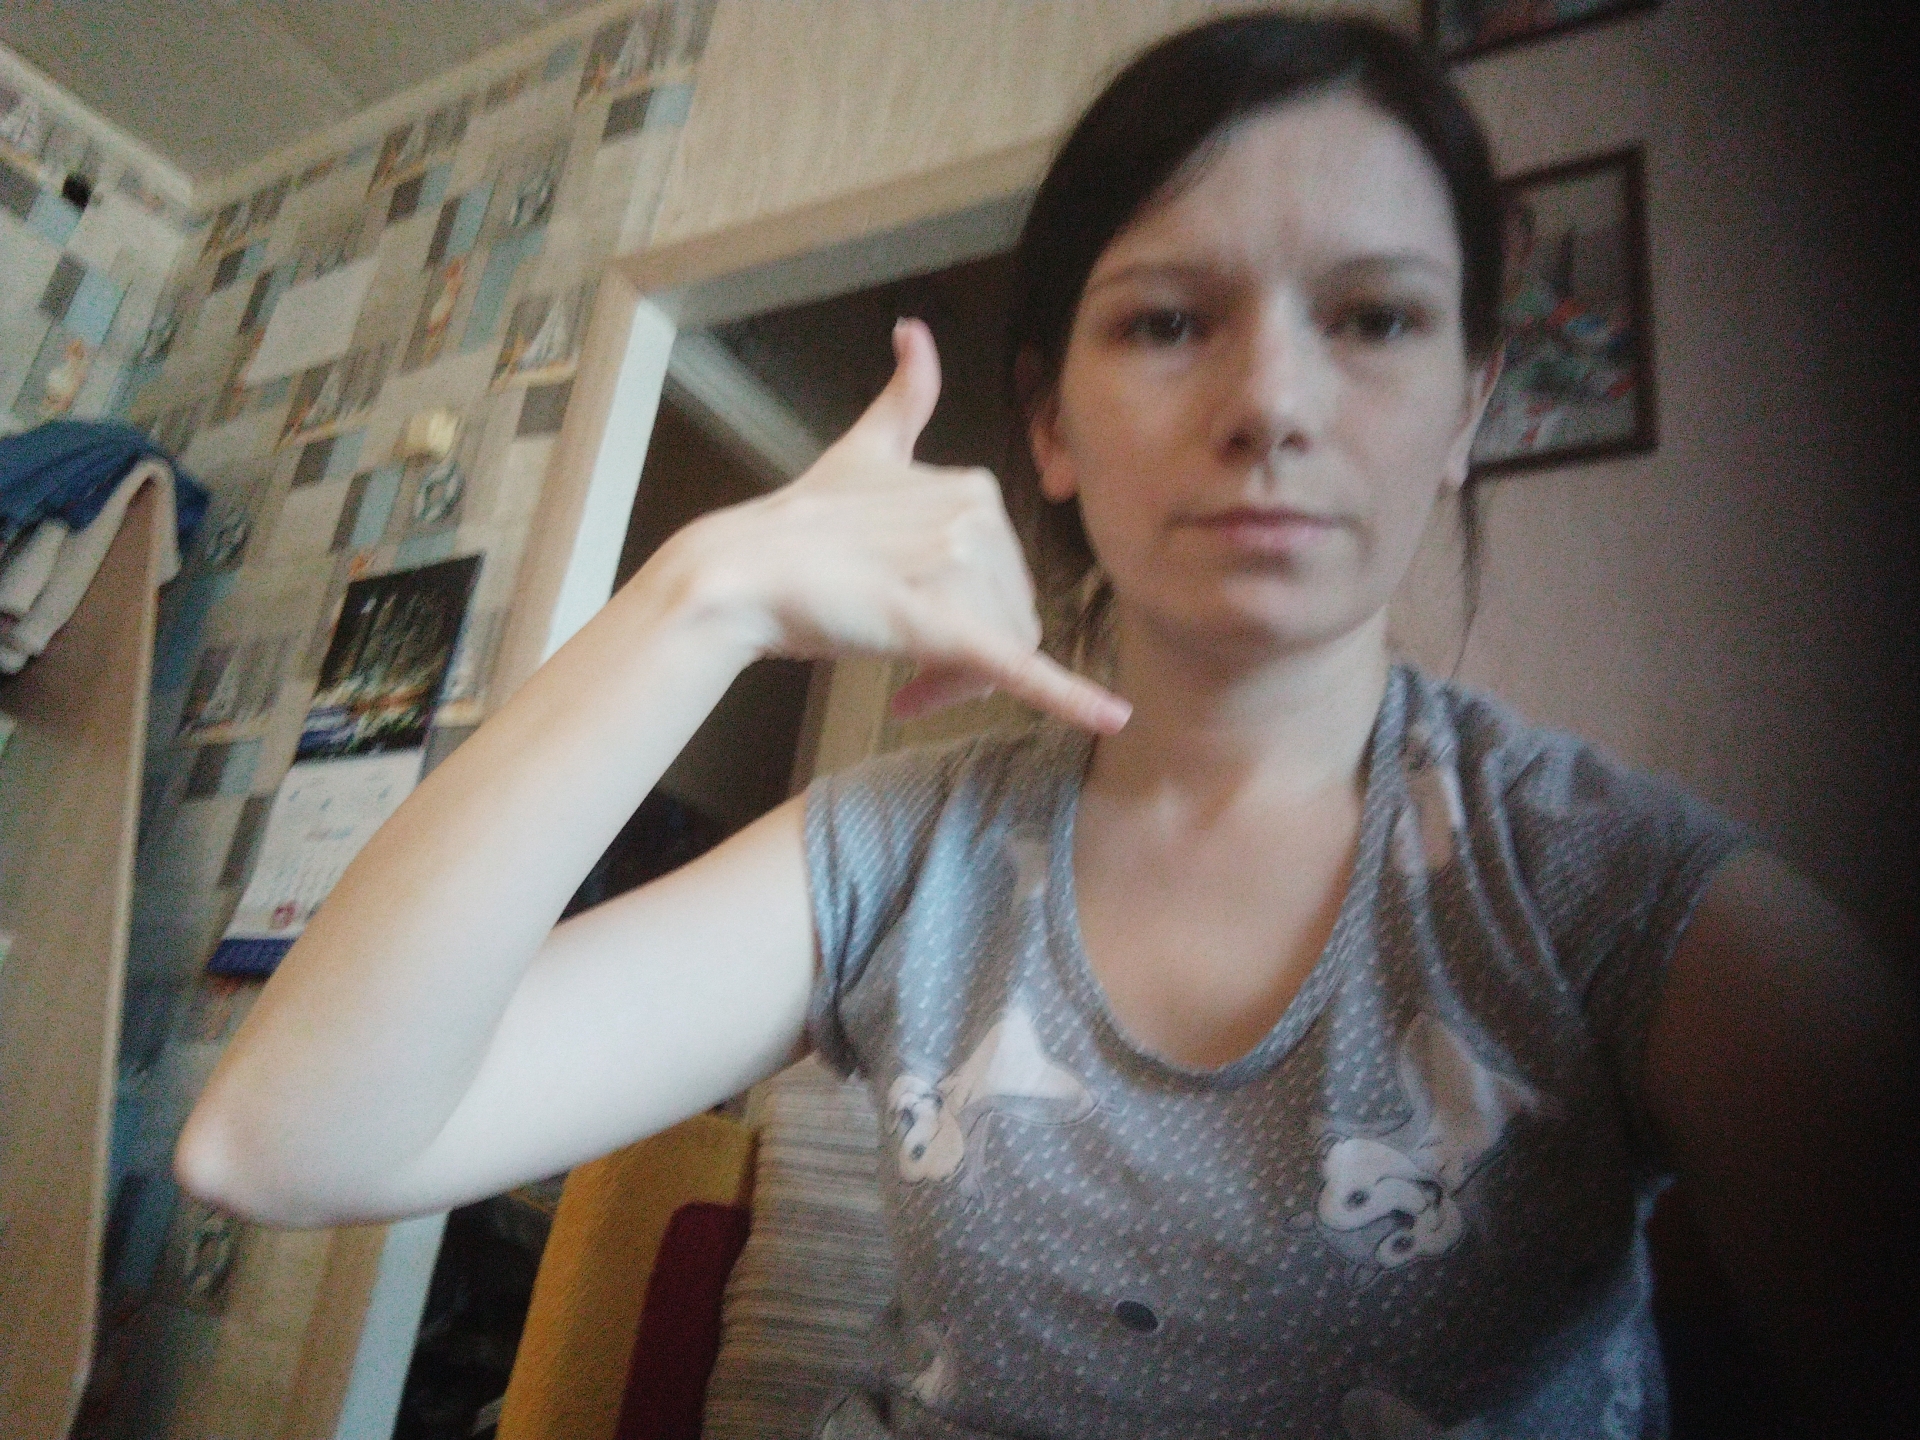
Label: noise